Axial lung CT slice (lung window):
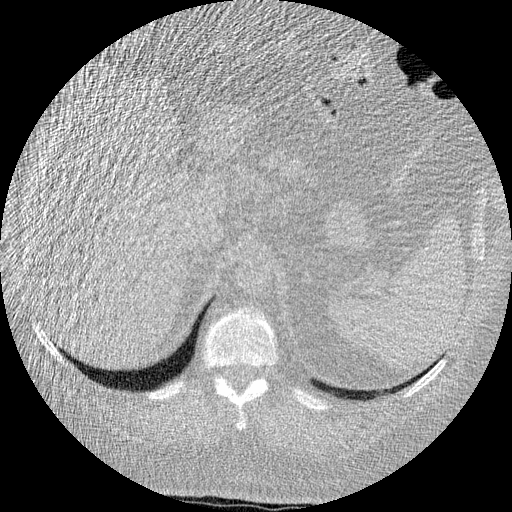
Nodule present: no